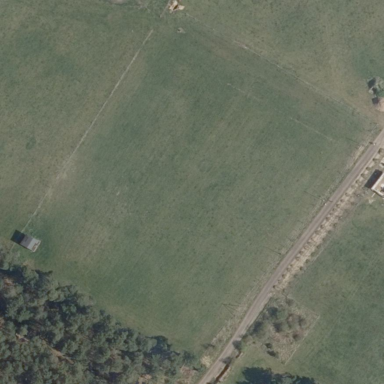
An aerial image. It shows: Meadow bordered by fence.